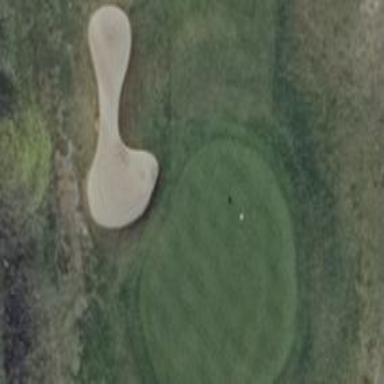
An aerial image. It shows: Golf green.